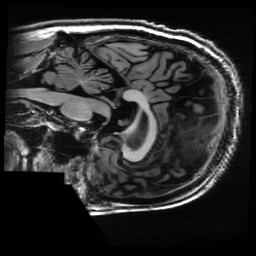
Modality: T1w
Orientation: sagittal
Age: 39
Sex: male
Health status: healthy
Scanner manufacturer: ge
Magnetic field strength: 3 T
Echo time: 0.0052 s